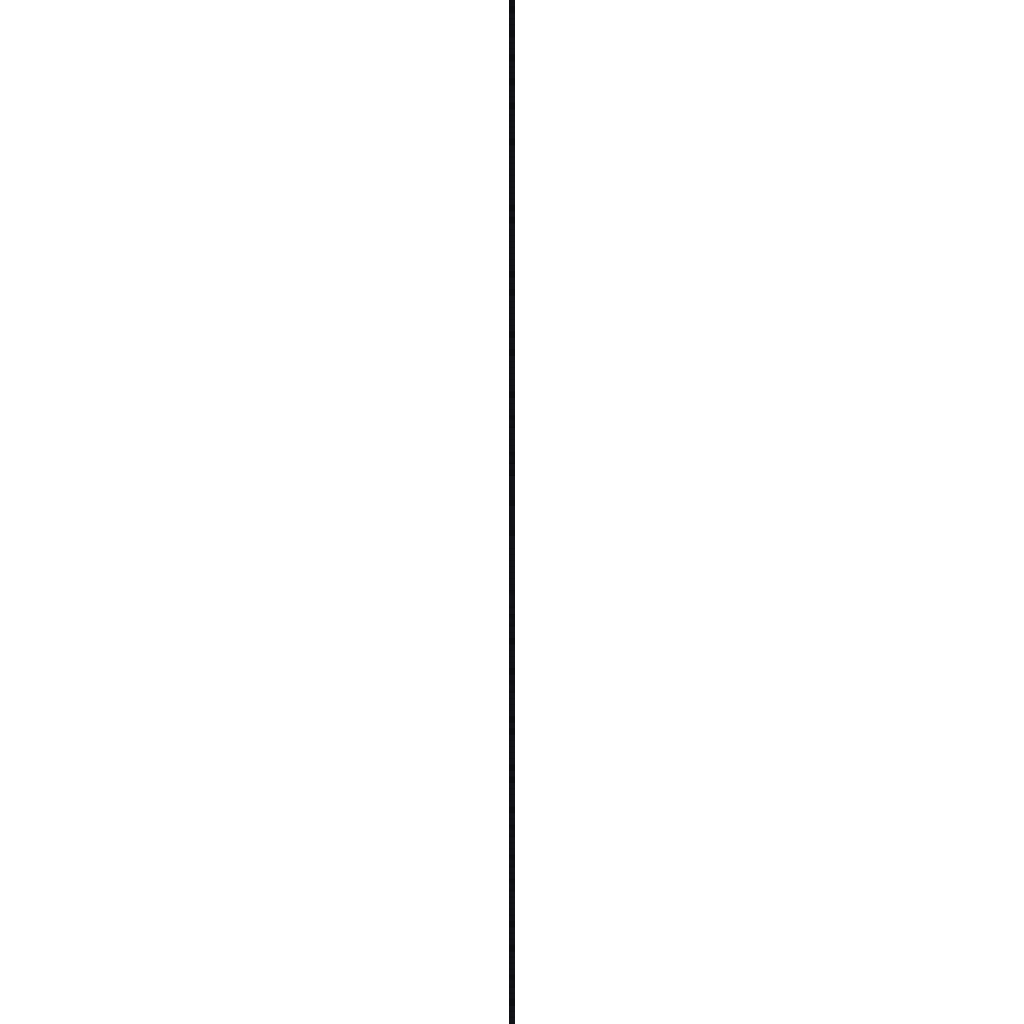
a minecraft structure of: Miami Heat Logo